Question: I want to apply proguard to my application, but following errors are generated.
'''
[2014-08-26 17:53:15 - Music And Videos] Proguard returned with error code 1. See console
[2014-08-26 17:53:15 - Music And Videos] Warning: com.parse.FacebookAuthenticationProvider$1: can't find superclass or interface com.facebook.android.Facebook$ServiceListener
[2014-08-26 17:53:15 - Music And Videos] Warning: com.parse.FacebookAuthenticationProvider$2: can't find superclass or interface com.facebook.Session$StatusCallback
[2014-08-26 17:53:15 - Music And Videos] Warning: com.parse.FacebookAuthenticationProvider$2$1: can't find superclass or interface com.facebook.Request$Callback
[2014-08-26 17:53:15 - Music And Videos] Warning: com.lnsur.kdbqq193162.MV$6: can't find referenced method 'void evaluateJavascript(java.lang.String,android.webkit.ValueCallback)' in class com.lnsur.kdbqq193162.MV
[2014-08-26 17:53:15 - Music And Videos] Warning: com.parse.FacebookAuthenticationProvider: can't find referenced class com.facebook.android.Facebook
[2014-08-26 17:53:15 - Music And Videos] Warning: com.parse.FacebookAuthenticationProvider: can't find referenced class com.facebook.android.Facebook
[2014-08-26 17:53:15 - Music And Videos] Warning: com.parse.FacebookAuthenticationProvider: can't find referenced class com.facebook.android.Facebook
'''
Following libraries are used

My proguard-project.txt file:
'''
-libraryjars /libs/android-support-v4.jar
-libraryjars /libs/com-lnsur-kdbqq193162.jar
-libraryjars /libs/commons-codec-1.9.jar
-libraryjars /libs/commons.io_2.0.1.jar
-libraryjars /libs/ia-sdk-lib-5.0.1.jar
-libraryjars /libs/Parse-1.5.1.jar
-libraryjars /libs/simple-4.1.11.jar
-libraryjars /libs/universal-image-loader-1.9.2-SNAPSHOT-with-sources.jar
-dontwarn com.parse.**
'''
I don't know how to solve it, so please help me, any suggestion related to it.
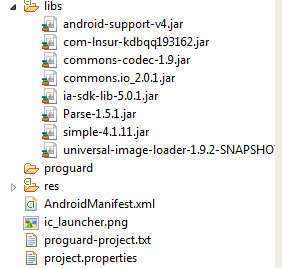
Answer: Arash is right
but you need to add more
try to add
'''
-dontwarn com.google.android.gms.**
-dontwarn com.lnsur.kdbqq193162.**
'''